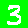
Digit: 3